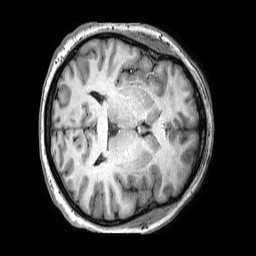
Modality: T1w
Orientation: axial
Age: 49
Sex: female
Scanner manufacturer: philips
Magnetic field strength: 3 T
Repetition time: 0.006752 s
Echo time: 0.003045 s